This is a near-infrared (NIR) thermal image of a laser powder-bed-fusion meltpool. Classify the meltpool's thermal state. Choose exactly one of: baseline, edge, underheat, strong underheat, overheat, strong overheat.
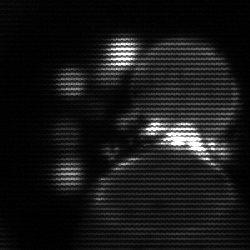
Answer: edge